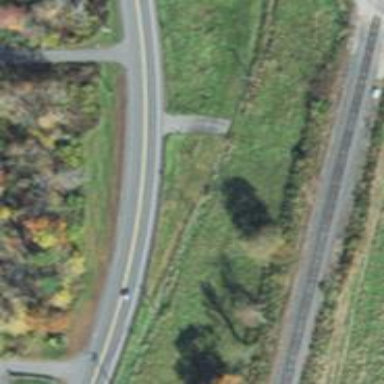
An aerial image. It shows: Culvert tunnel.